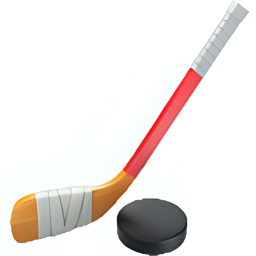
Name: ice hockey stick and puck
Emoji: 🏒
Group: Activities
Sub-group: sport